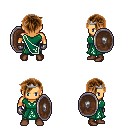
a pixel art fantasy rpg character, male body template, human, tanned skin, sash dress, teal pants, brown pixie cut hairstyle, silver tiara, metal gloves, brown shoes, shield, four views (front, back, left, right), 2x2 character sprite sheet, small pixel art, hard edges, no anti-aliasing